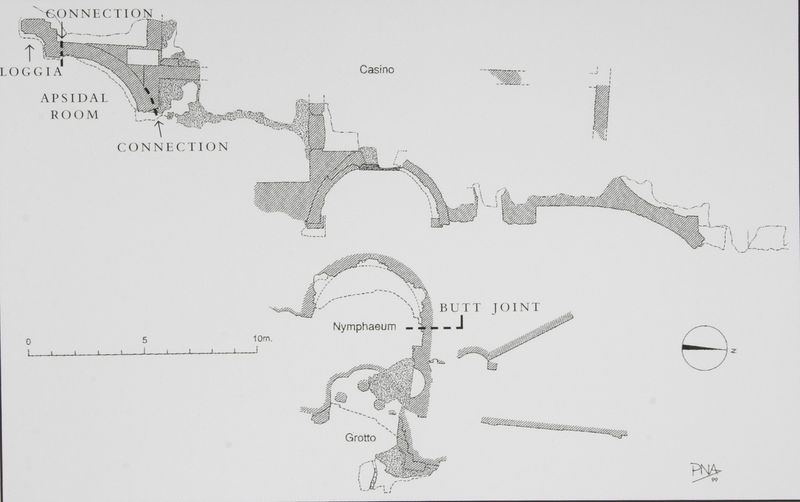
Titel: Schema der Ausgrabungen an der Villa del Pigneto, Rom
Künstler: Perkins and Schafer
Standort: viele Standorte
Institution: viele Standorte
Schlagwörter: weiß, grau, skizze, zeichnung, architektur, signatur, schrift, bogen, linien, datum, bögen, loggia, antike, schnitt, schrafur, beschriftung, ruinen, entwurf, karte, antik, grotte, plan, landkarte, forschung, pfeil, grundriss, massstab, archäologie, lageplan, thermen, ausrichtung, zeicnung, bauaufnahme, himmelsrichtung, ausgrabung, casino, grabung, apsidial room, bogendegmente, butt joint, connection, grotto, notdpfeil, schnittlinie